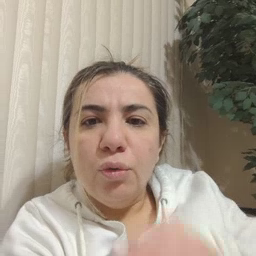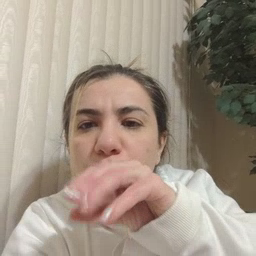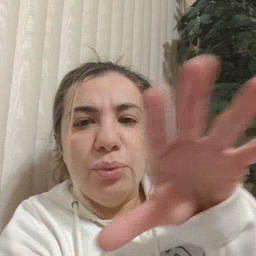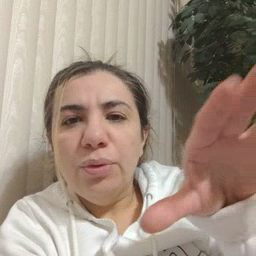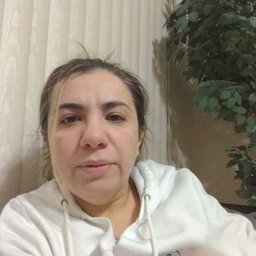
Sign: blow